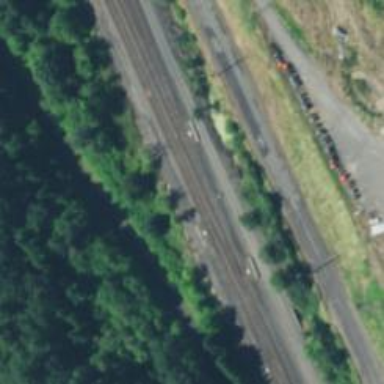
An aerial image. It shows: Railway track.